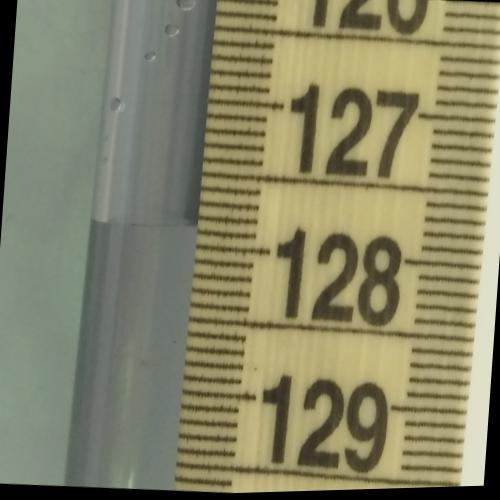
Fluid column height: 127.9 cm